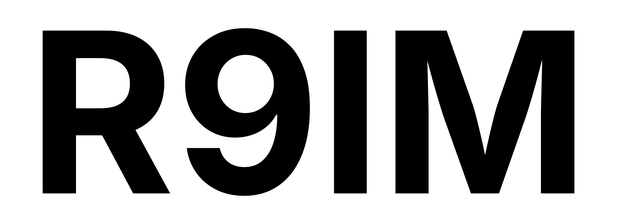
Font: Inter_Bold